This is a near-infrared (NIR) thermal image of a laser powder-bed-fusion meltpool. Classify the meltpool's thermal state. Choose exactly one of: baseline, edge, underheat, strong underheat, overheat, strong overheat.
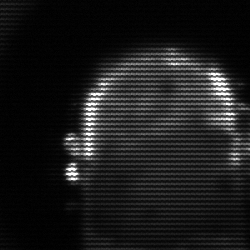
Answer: baseline